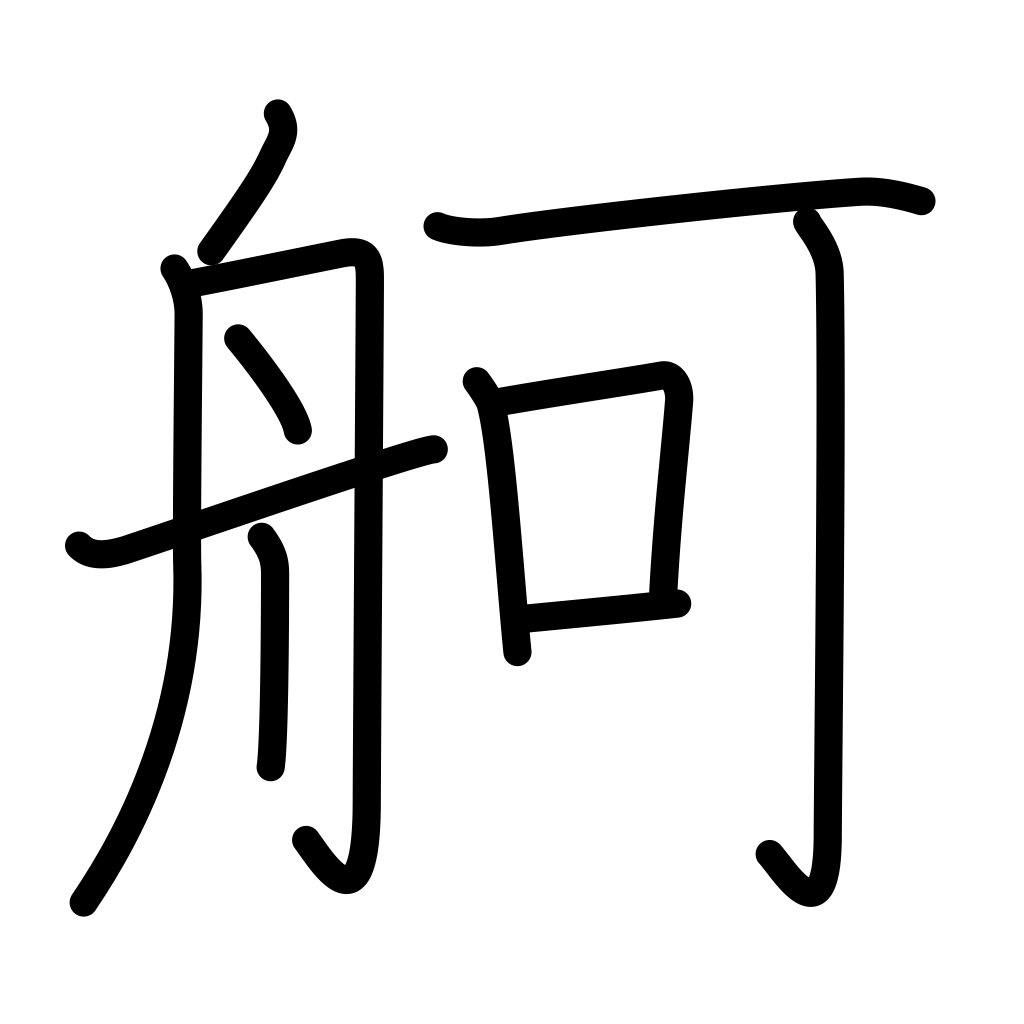
Meaning: large boat